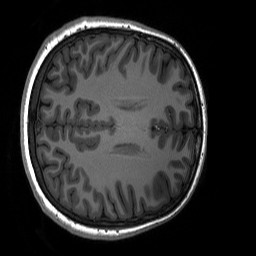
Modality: T1w
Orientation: axial
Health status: ill
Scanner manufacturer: siemens
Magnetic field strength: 3 T
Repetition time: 2.3 s
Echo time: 0.00226 s